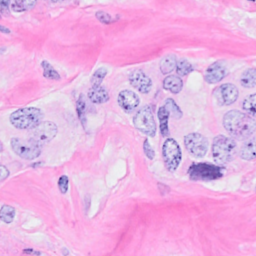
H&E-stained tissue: Breast